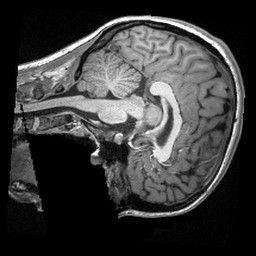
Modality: T1w
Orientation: sagittal
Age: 20
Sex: female